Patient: sex M, age 43
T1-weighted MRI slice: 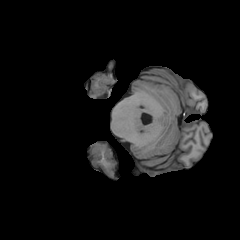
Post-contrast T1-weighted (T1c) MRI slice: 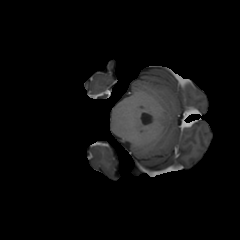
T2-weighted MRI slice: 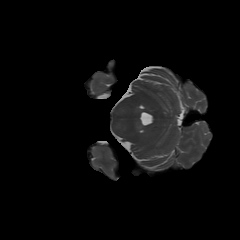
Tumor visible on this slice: no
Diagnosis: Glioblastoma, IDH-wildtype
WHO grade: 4